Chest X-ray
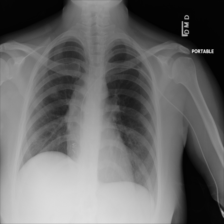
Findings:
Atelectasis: negative
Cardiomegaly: negative
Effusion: negative
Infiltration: negative
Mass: negative
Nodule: negative
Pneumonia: negative
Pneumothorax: negative
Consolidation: negative
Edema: negative
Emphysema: negative
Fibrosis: negative
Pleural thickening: negative
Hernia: negative